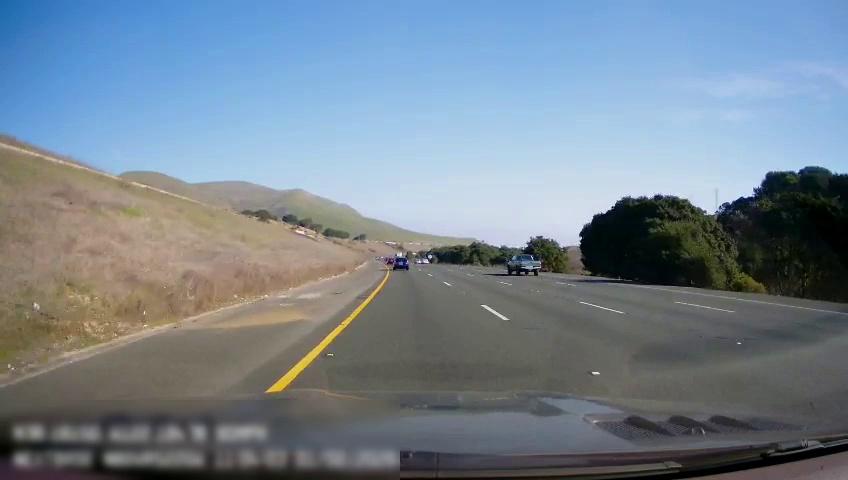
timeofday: Day
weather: Sunny
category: Drivable Space
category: Vehicles | Car
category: Vehicles | Truck
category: Lanes | Alternate Lane
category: Lanes | Alternate Lane
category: Lanes | Alternate Lane
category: Lanes | Current Lane
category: Lanes | Alternate Lane